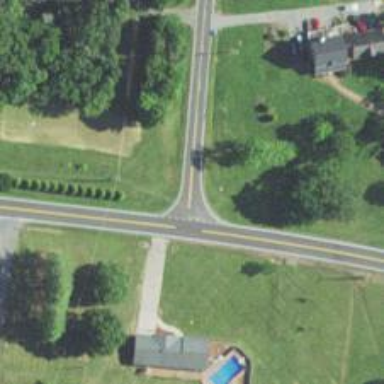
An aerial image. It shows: Road with stop sign.